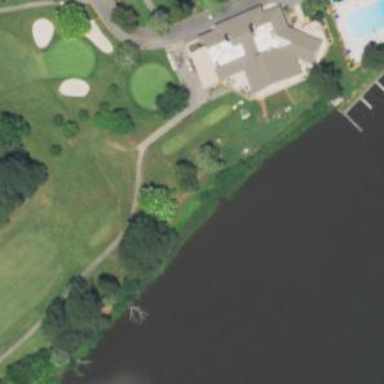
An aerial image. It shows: Pathway for golfing.